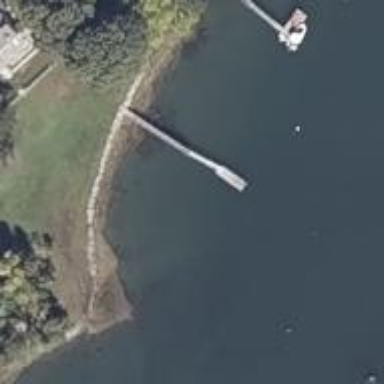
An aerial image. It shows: Man-made pier.